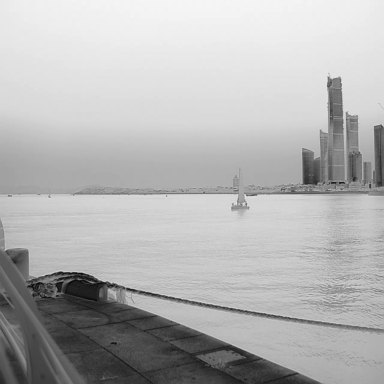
There is a sailboat in the infrared image.